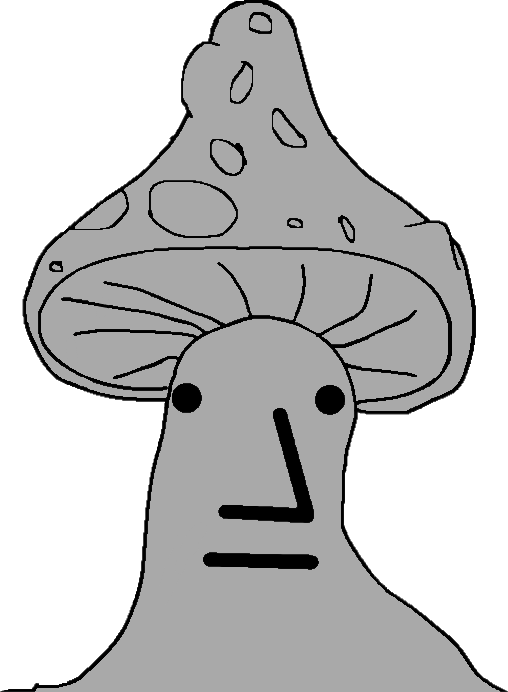
Label: 5_NPC